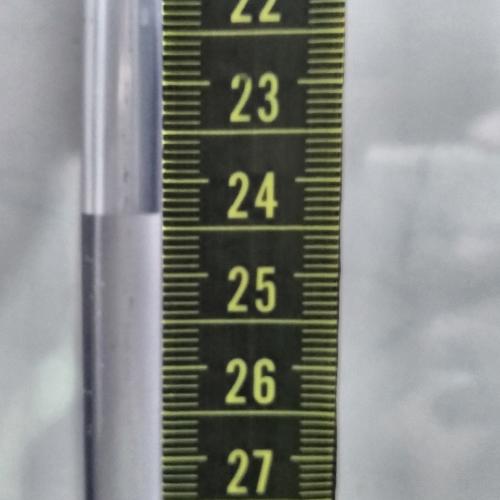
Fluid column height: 24.3 cm